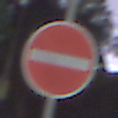
Verkehrszeichen: VerbotDerEinfahrt
Umgebung: Outdoor, Suburban
Tageszeit: Night
Wetter: PartlyCloudy
Licht: Artificial
Jahreszeit: NotSpecified
Kontrast: HighContrast